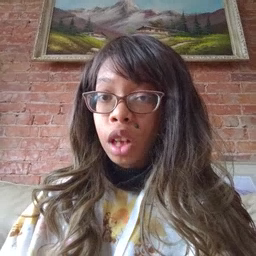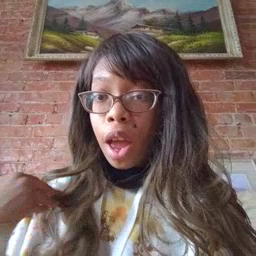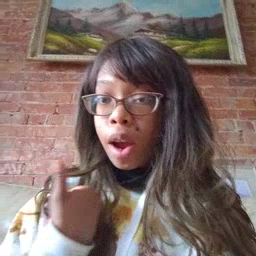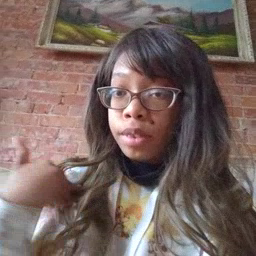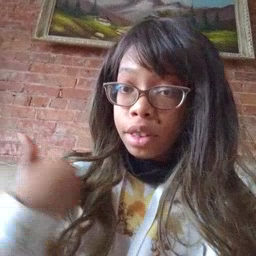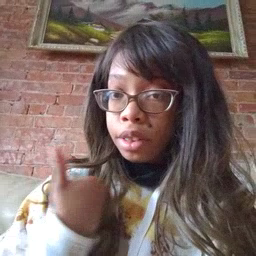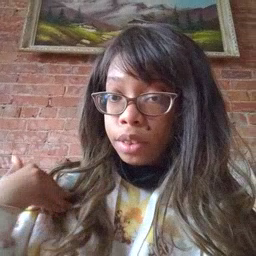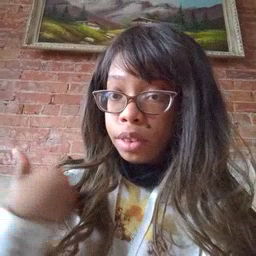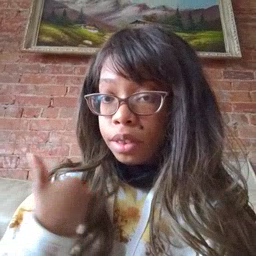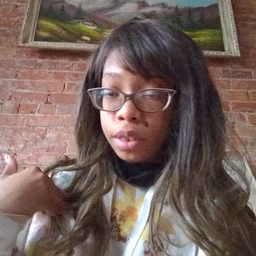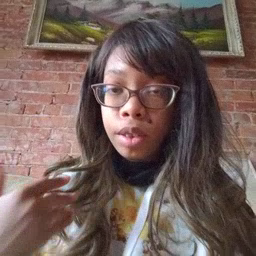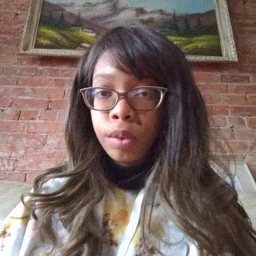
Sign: animal